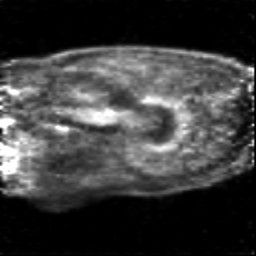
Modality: PET
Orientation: sagittal
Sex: female
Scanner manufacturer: siemens